Question: I have this table in my database:

I want to get 2 columns: 'id_chantier' and 'id_chef'.
Conditions: 'date_fin not null' and has the last 'date_deb'.
So the rows that I want to get are number '1' and '11'.
How can I do that?
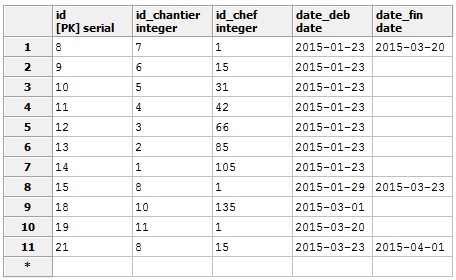
Answer: '''
SELECT DISTINCT ON (id_chef)
id_chantier, id_chef
FROM tbl
WHERE date_fin IS NOT NULL
ORDER BY id_chef, date_deb DESC NULLS LAST;
'''
Details for 'DISTINCT ON'
- <URL>
Depending on data distribution there may be faster solutions:
- <URL>